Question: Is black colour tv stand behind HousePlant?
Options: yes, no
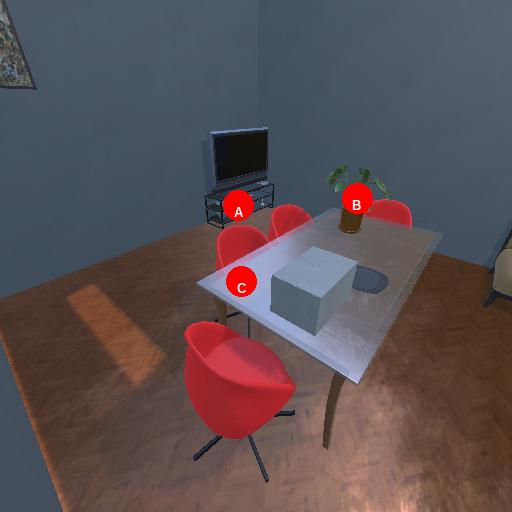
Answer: yes